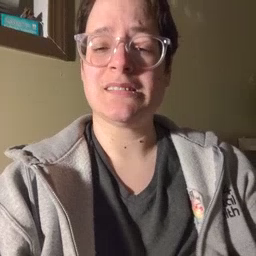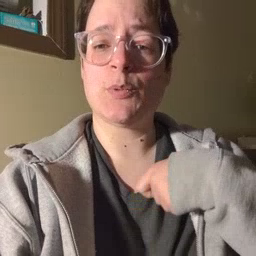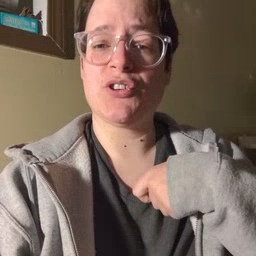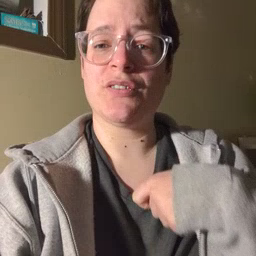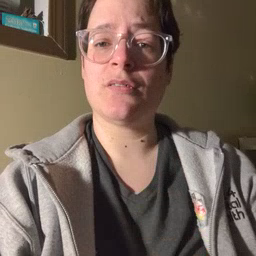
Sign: zipper